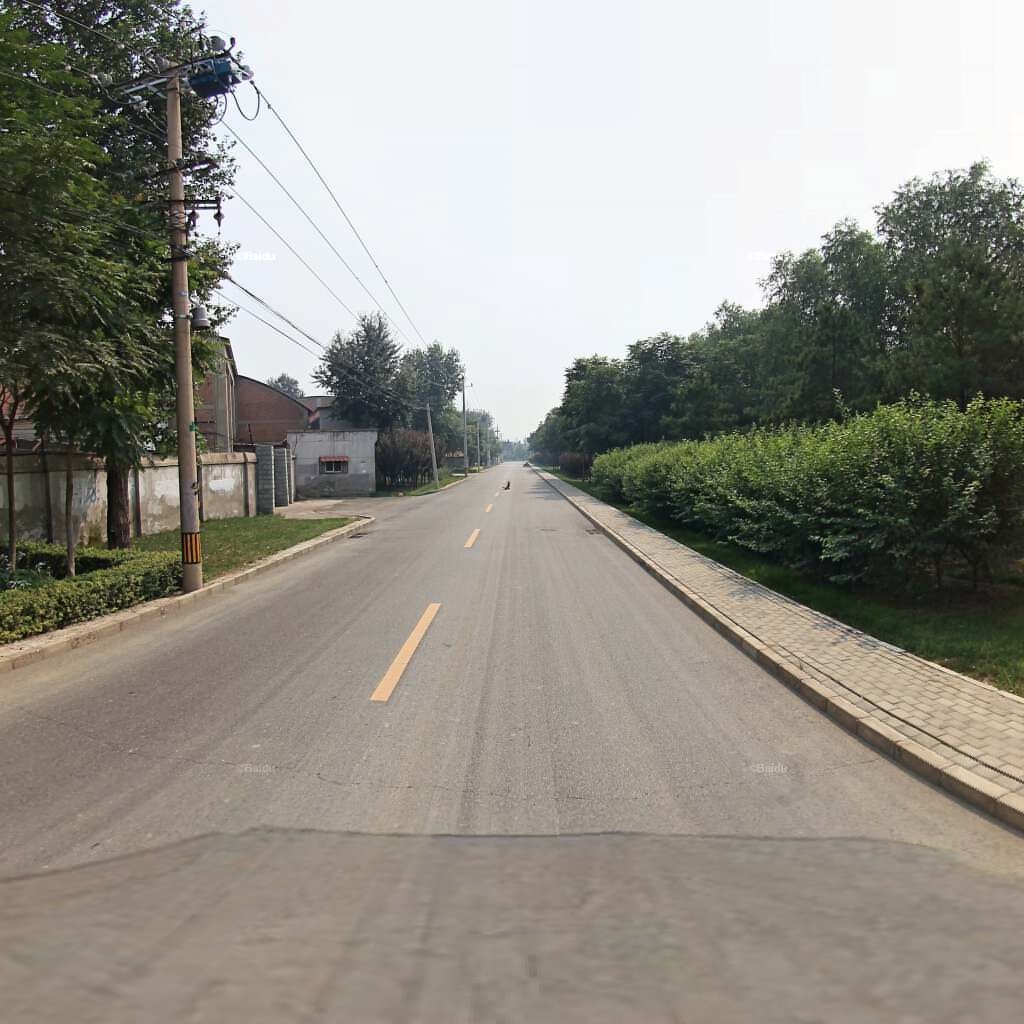
Region: Chaoyang
Road damage annotations: transverse crack